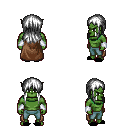
a pixel art fantasy rpg character, male body template, orc, green skin, brown cape, teal pants, white unkempt hairstyle, white cloth bracers, black slippers, four views (front, back, left, right), 2x2 character sprite sheet, small pixel art, hard edges, no anti-aliasing